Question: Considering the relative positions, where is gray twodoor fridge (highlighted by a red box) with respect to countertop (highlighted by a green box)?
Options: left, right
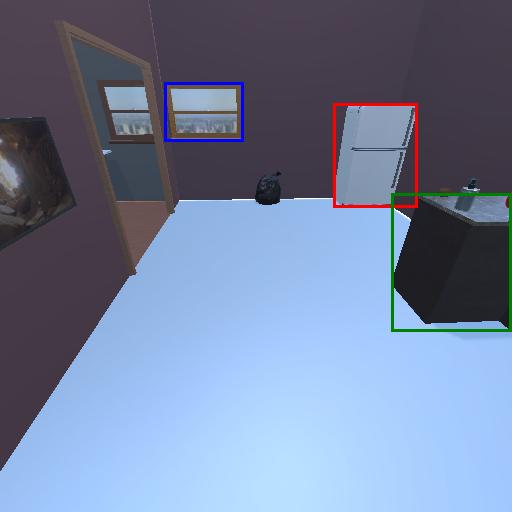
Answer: left